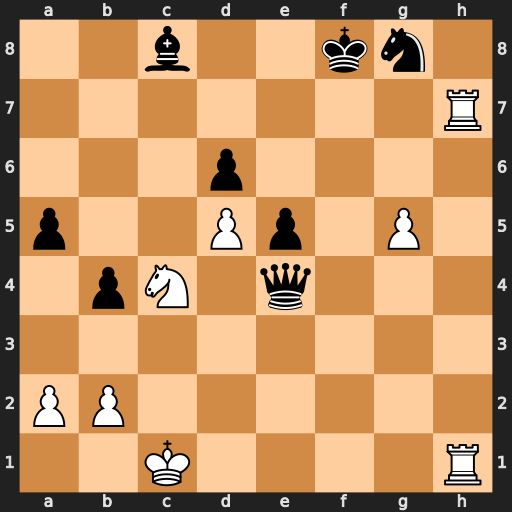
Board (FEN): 2b2kn1/7R/3p4/p2Pp1P1/1pN1q3/8/PP6/2K4R
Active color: w
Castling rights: -
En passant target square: -
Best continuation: Rf7+ Kxf7 Nxd6+ Kg7 Nxe4